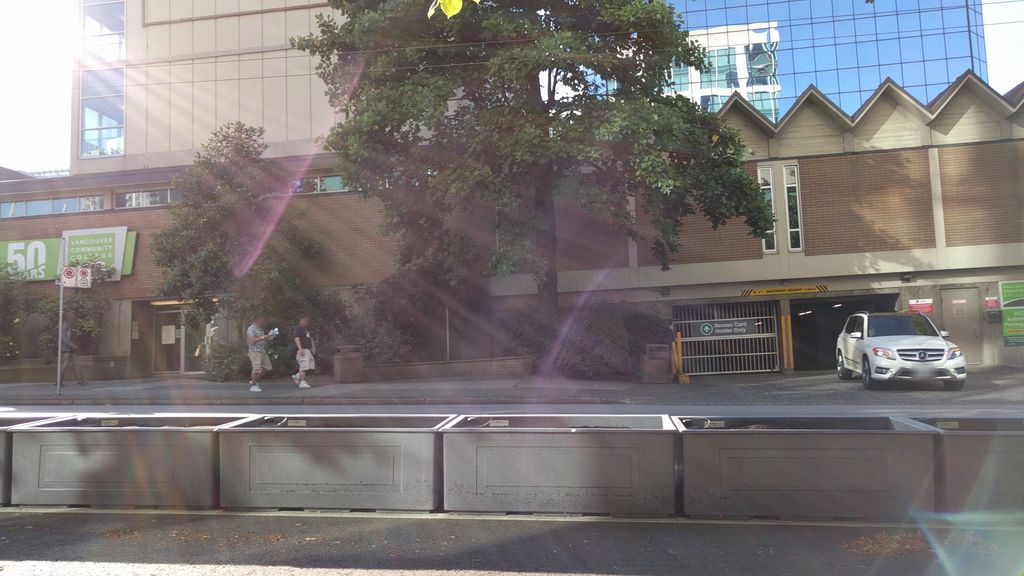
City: vancouver